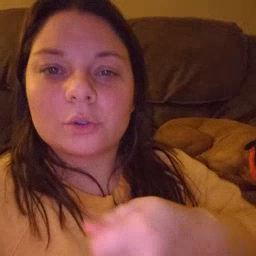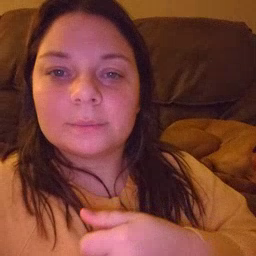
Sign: vacuum